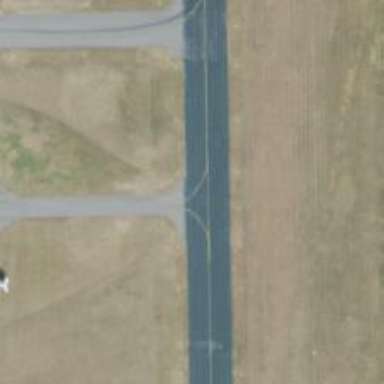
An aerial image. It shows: View of taxiway at the airport.